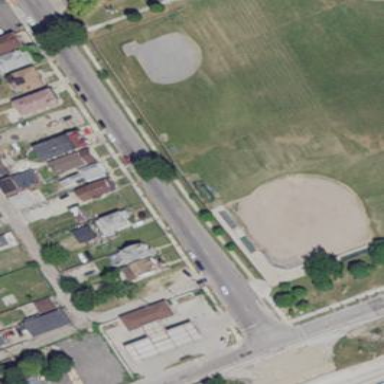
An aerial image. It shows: Grass pitch designated for baseball.